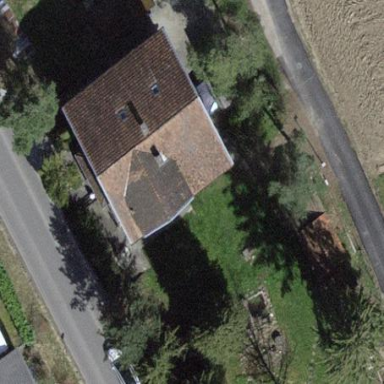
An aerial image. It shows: Detached building with tile roof.